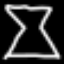
Label: hourglass